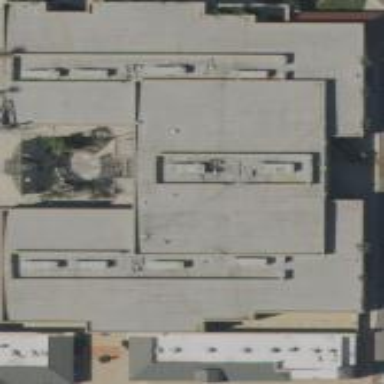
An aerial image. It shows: Cinema building.